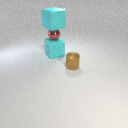
small red metal sphere below large cyan rubber cube